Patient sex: M
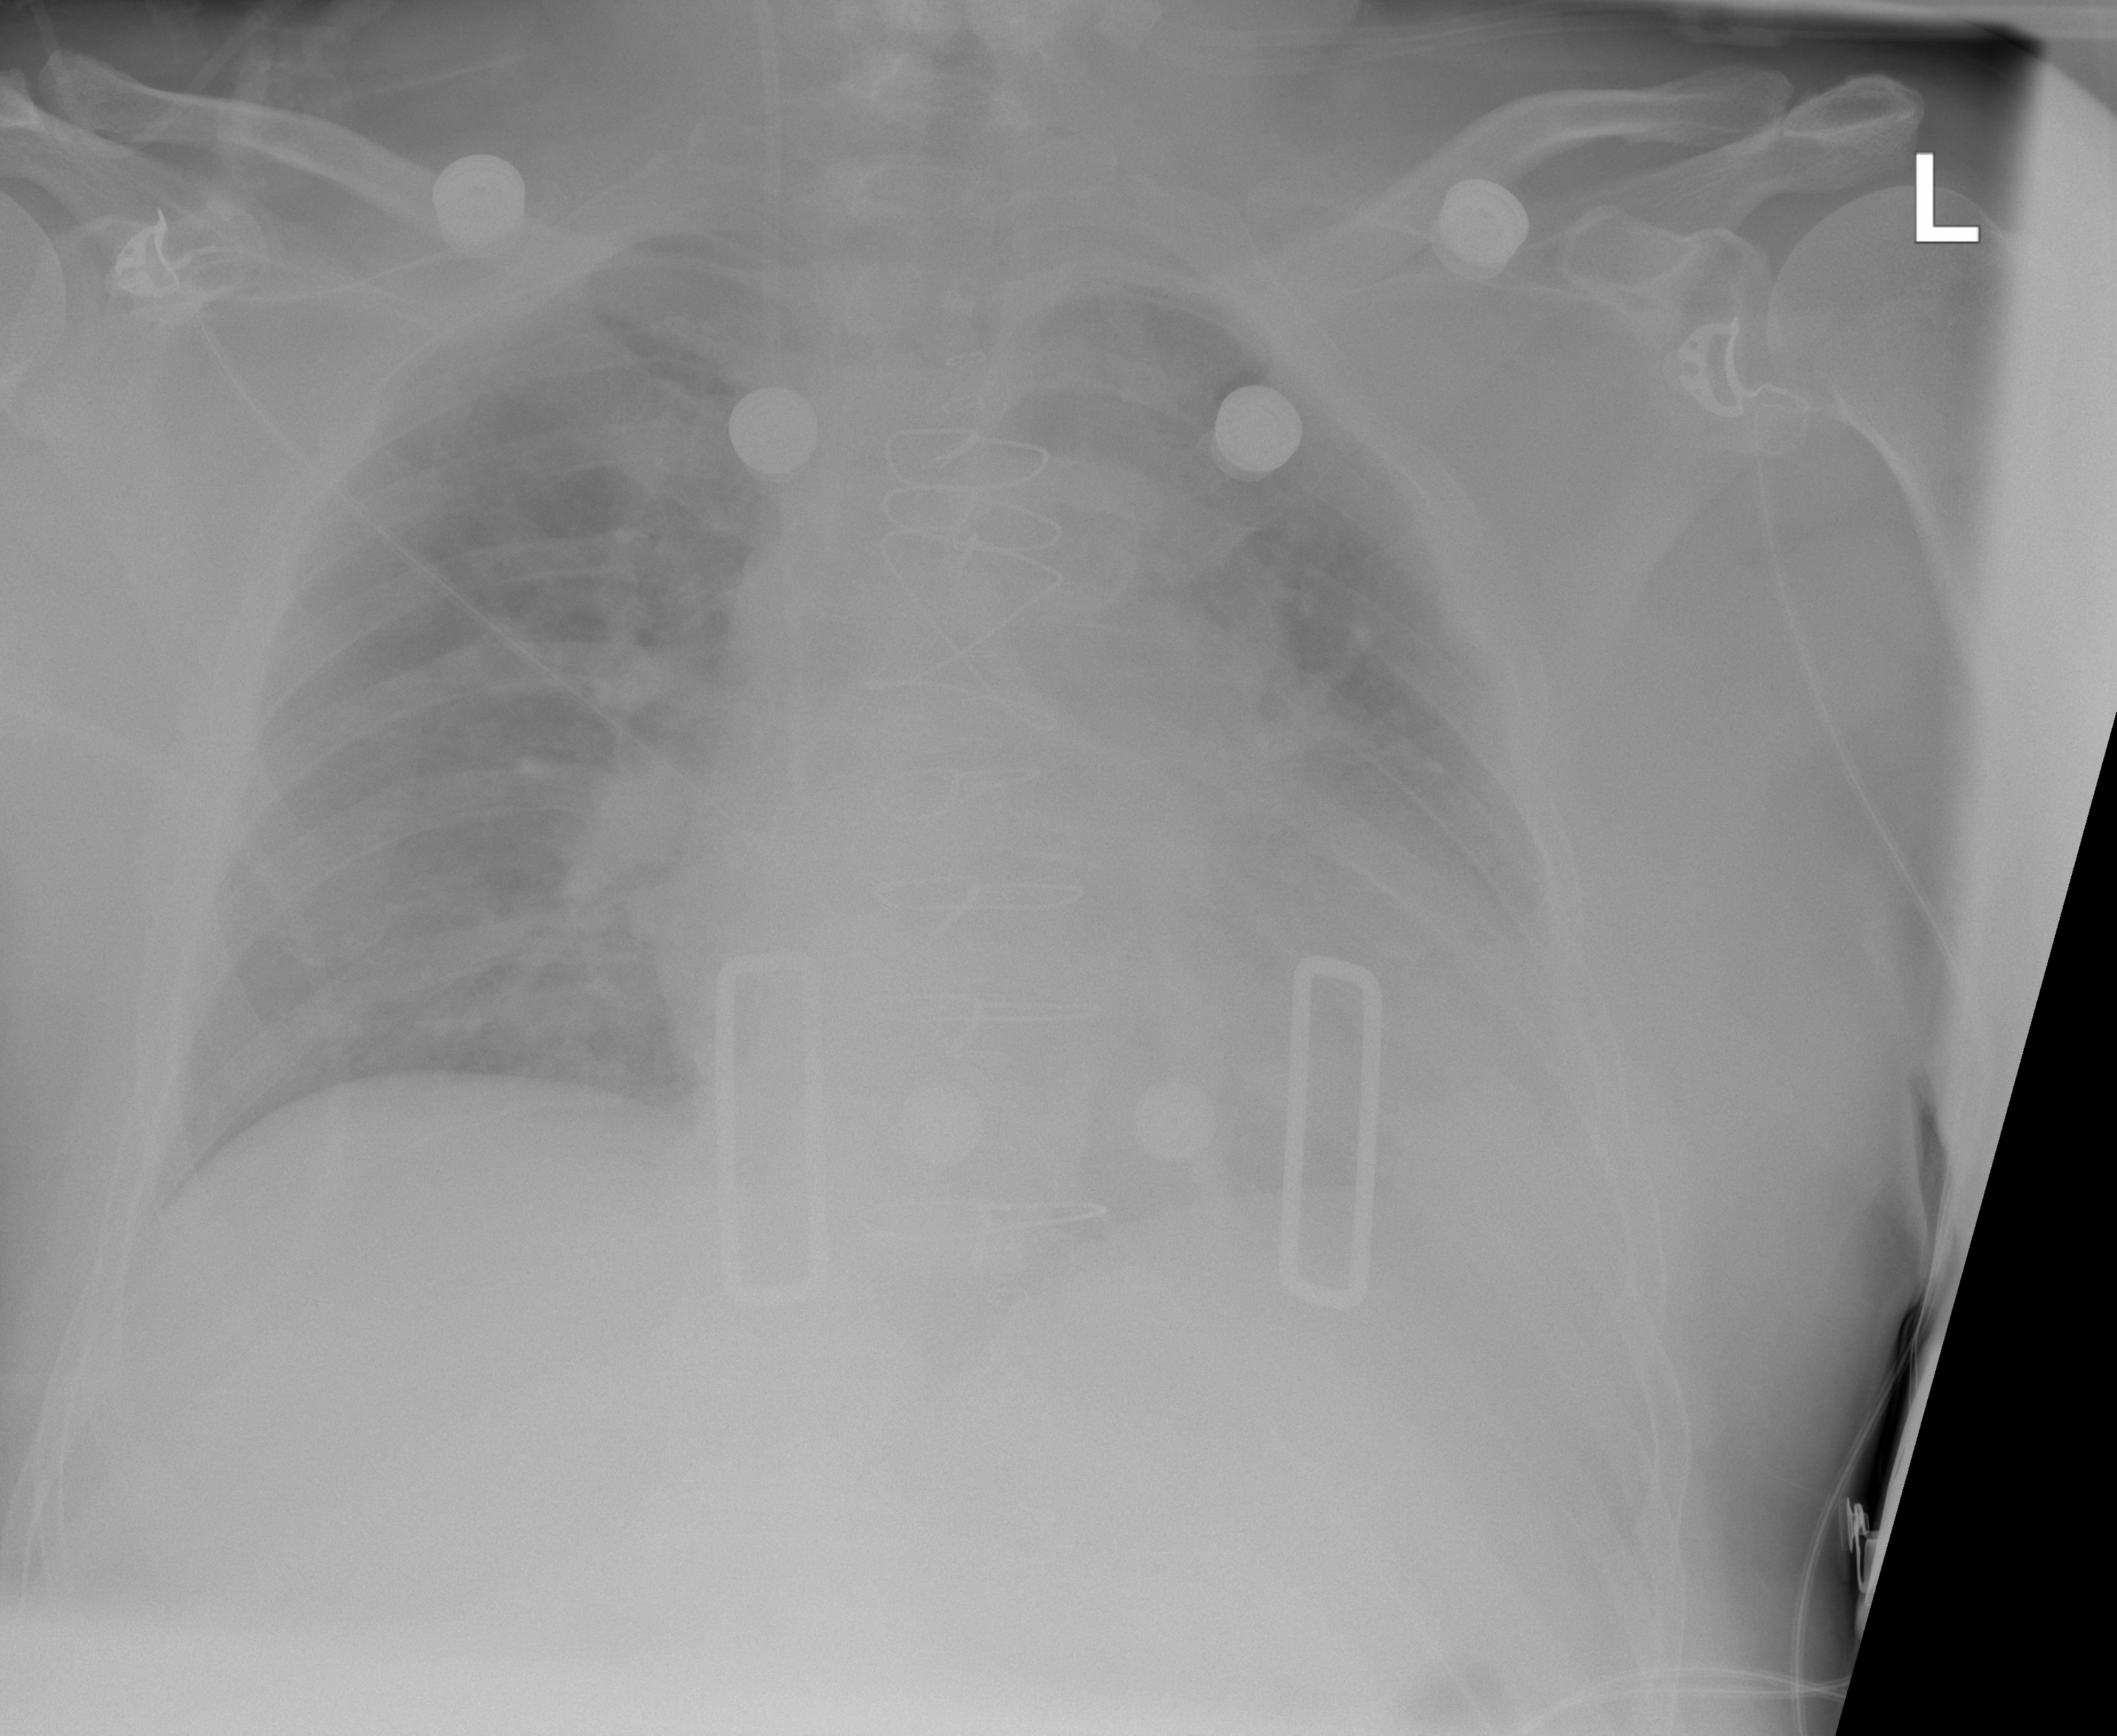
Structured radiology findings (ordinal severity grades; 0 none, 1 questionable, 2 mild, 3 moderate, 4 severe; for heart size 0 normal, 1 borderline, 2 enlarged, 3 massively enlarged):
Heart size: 2
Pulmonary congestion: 2
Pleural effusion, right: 0
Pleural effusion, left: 2
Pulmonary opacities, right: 0
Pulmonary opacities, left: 0
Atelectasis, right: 0
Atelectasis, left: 2